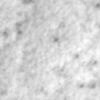
Label: no_change